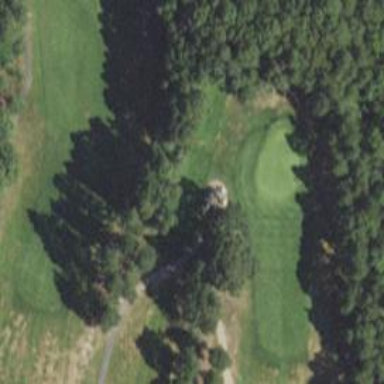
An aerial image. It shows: Pathway for golfing.